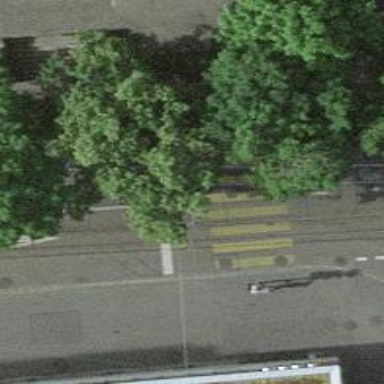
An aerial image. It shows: Tram crossing on the railway.